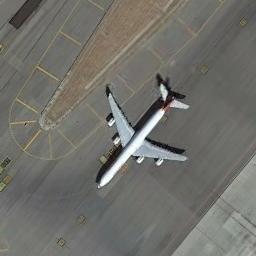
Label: airplane